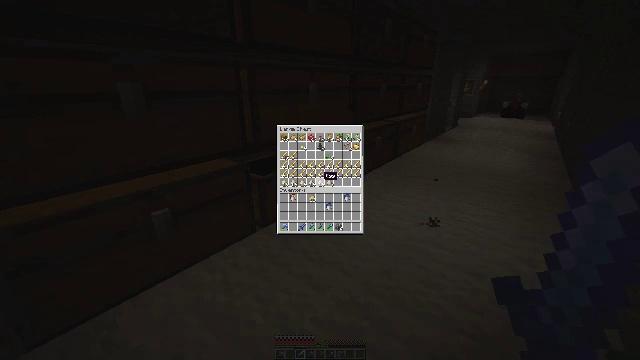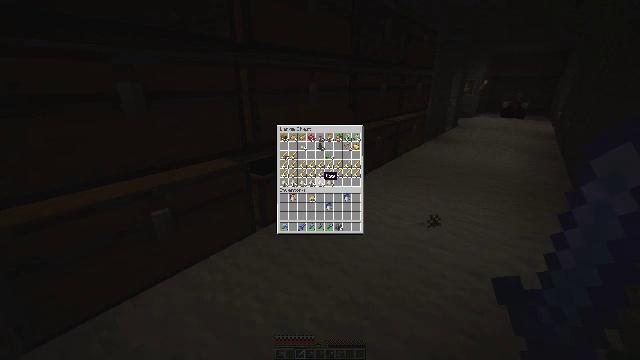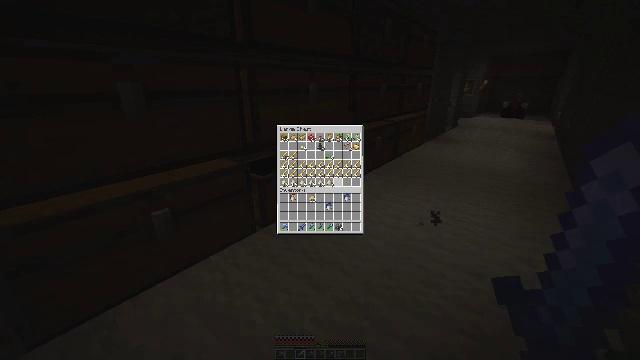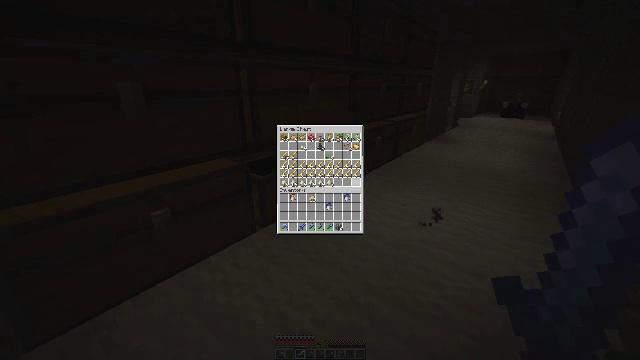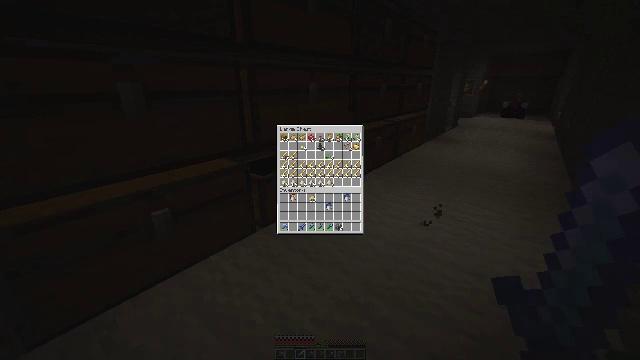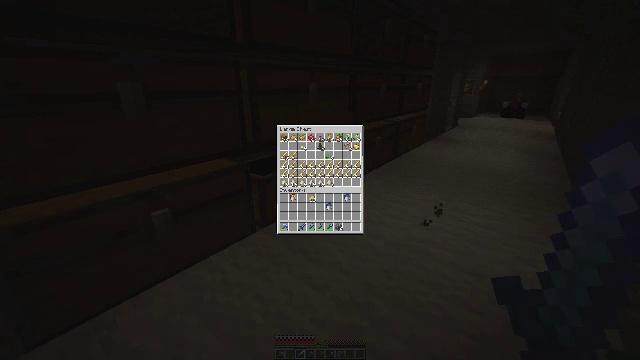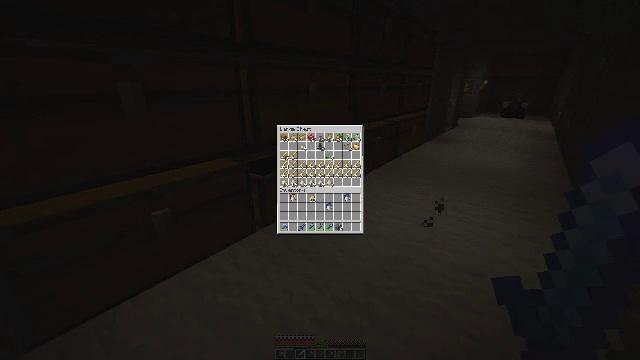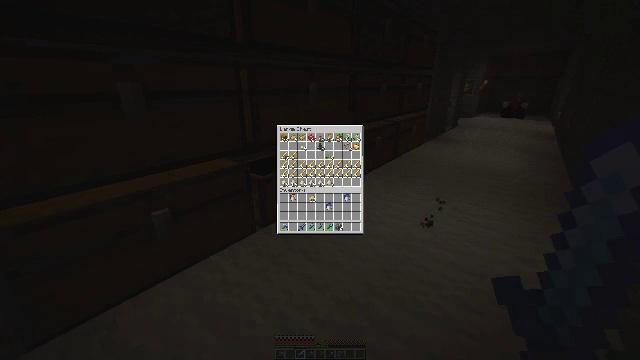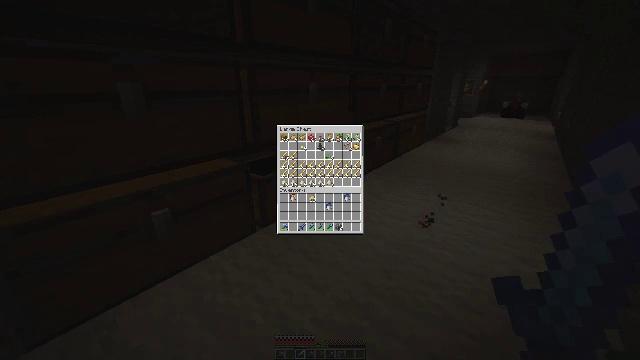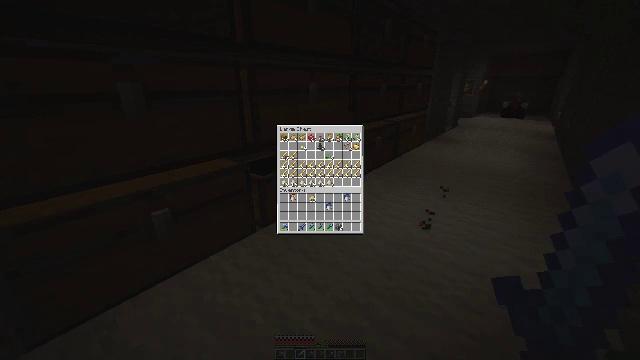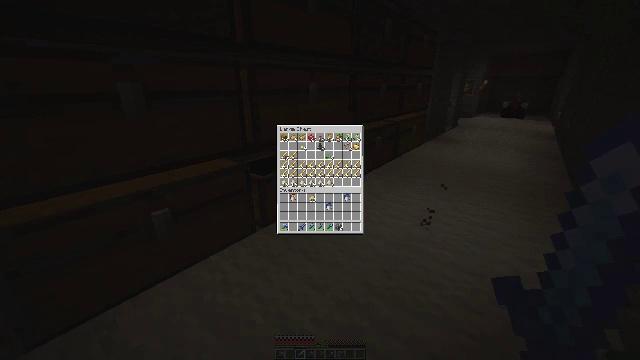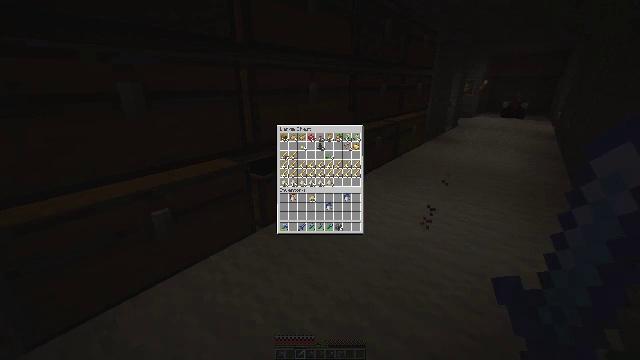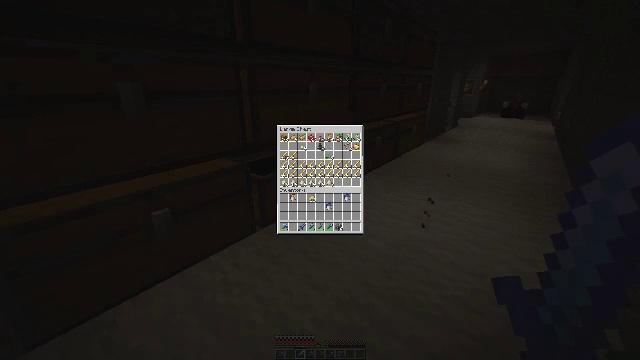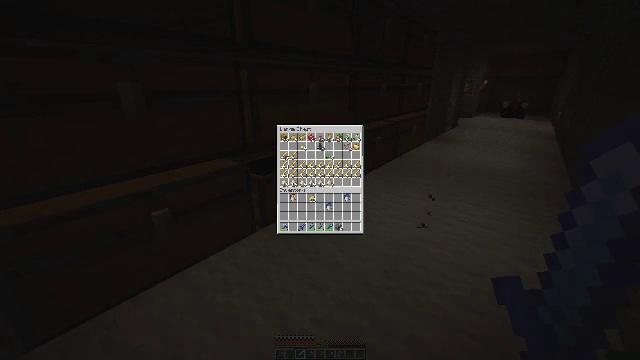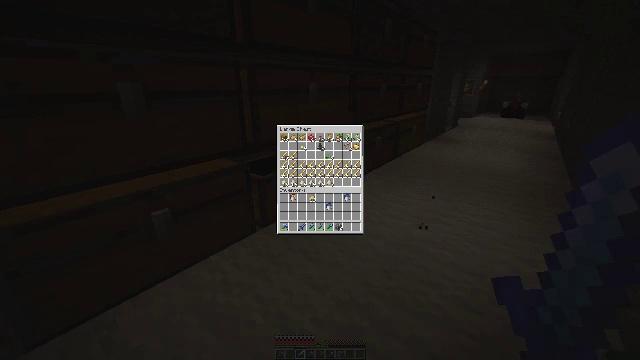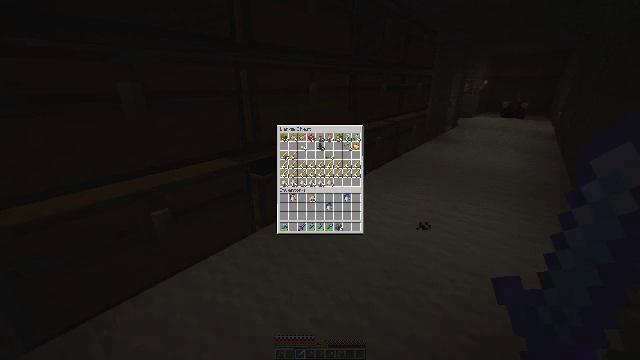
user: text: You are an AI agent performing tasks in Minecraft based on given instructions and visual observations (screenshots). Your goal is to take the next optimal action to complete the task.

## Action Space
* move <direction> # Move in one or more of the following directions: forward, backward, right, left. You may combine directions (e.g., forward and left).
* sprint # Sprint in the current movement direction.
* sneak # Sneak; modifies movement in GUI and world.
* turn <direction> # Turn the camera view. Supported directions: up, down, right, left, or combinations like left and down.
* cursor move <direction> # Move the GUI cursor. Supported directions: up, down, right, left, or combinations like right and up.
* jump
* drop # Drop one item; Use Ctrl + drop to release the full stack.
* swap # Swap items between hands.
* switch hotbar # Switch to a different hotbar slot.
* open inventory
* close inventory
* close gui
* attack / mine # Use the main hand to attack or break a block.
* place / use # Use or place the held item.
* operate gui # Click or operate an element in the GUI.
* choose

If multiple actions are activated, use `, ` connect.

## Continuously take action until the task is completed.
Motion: motion action
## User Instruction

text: Remove and gather vines.
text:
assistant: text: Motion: no_op
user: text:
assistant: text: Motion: no_op
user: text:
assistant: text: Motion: turn right
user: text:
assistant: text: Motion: turn right
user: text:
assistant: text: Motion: no_op
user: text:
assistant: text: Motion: no_op
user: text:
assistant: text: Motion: no_op
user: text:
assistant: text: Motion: no_op
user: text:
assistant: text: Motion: no_op
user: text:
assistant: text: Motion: no_op
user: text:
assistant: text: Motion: no_op
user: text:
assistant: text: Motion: no_op
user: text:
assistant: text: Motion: no_op
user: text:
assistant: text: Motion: no_op
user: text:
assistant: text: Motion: no_op
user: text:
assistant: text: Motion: open inventory
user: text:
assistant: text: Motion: turn right, open inventory
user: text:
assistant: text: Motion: turn right and down, open inventory
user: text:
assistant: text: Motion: turn right and down, open inventory
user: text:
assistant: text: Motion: move left, turn right and down
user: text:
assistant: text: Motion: move left, turn right and up
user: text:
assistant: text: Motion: move left
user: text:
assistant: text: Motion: move left
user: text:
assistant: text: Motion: move left
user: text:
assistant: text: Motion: move left
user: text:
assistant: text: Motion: move left
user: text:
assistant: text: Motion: move left
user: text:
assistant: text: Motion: move left
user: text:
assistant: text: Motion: move left
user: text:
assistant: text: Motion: move left